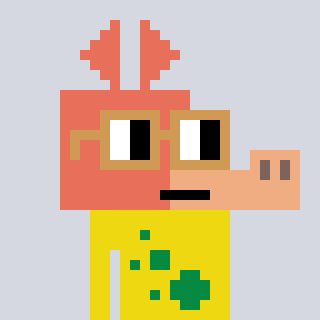
a pixel art character with square brown glasses, a aardvark-shaped head and a yellow-colored body on a cool background